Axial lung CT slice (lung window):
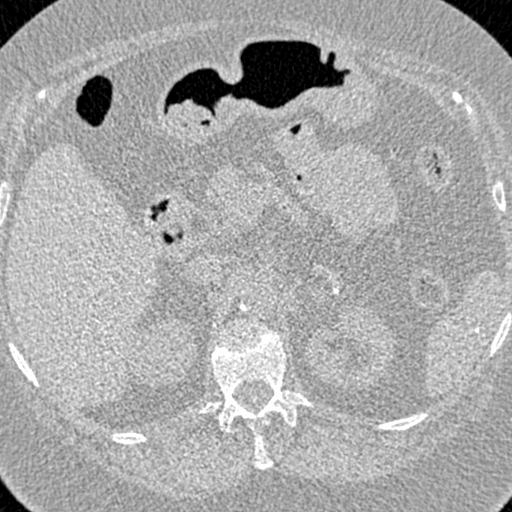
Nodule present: no